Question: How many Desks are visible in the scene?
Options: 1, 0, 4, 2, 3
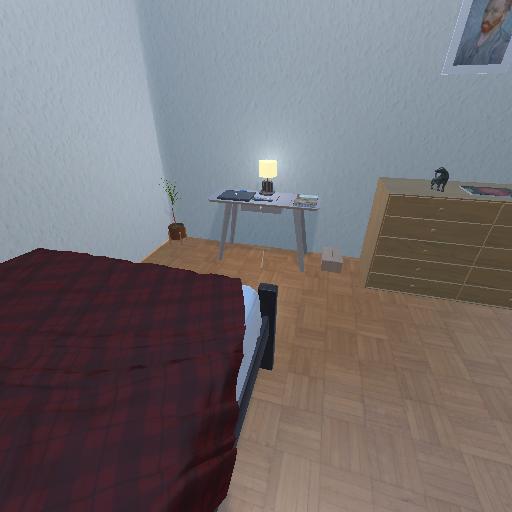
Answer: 1